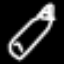
Label: pencil